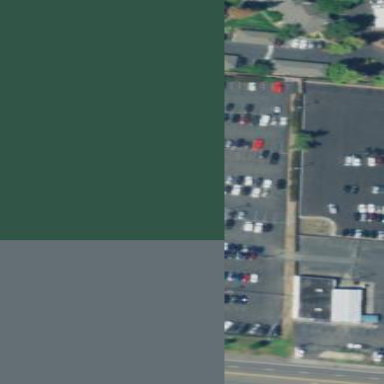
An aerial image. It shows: Building that houses car shop.